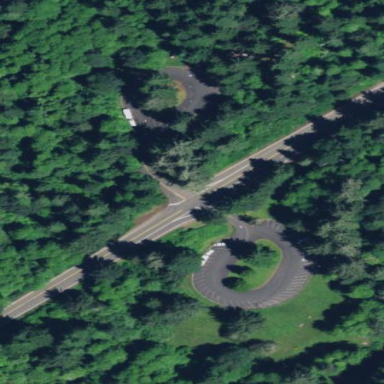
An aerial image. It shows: Rest area on the road.